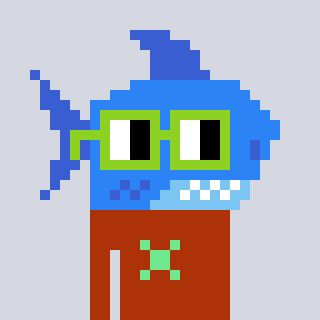
a pixel art character with square light green glasses, a shark-shaped head and a hotbrown-colored body on a cool background